Question: I have a table in rtf (rich text format) file format.
I wonder if it is possible to place different content into the cells at runtime.
Here is a screenshot. Some blank fields need to be filled in with a value.

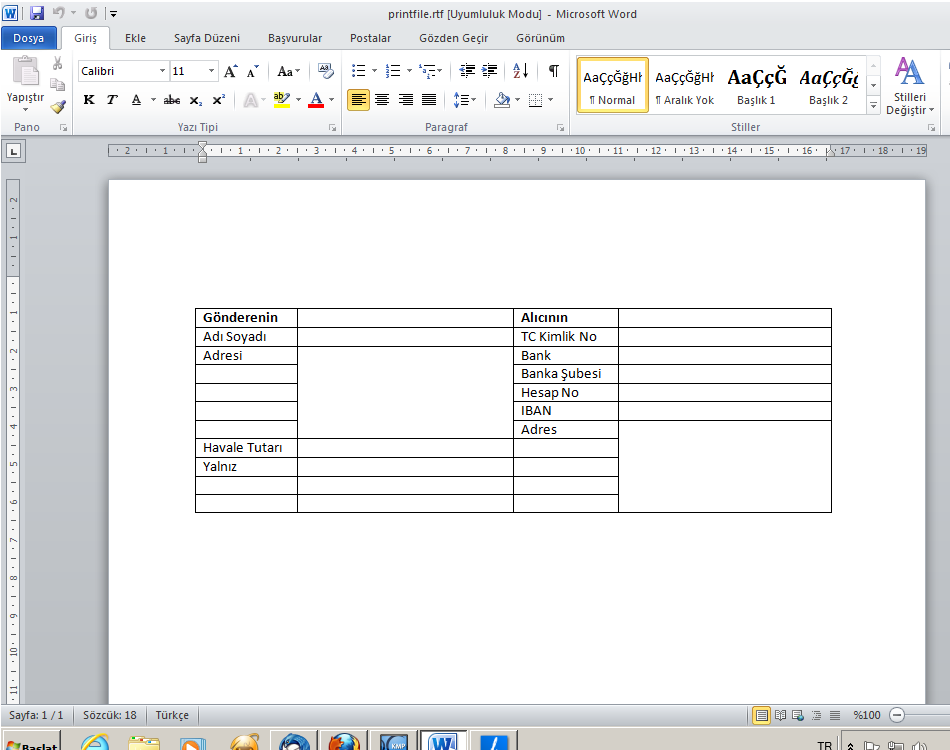
Answer: You wrote "Some blank fields need to be edited" - if this means that the RTF is some kind of template, where empty fields need to be filled in programmatically, here is what I would do:
- - - - -